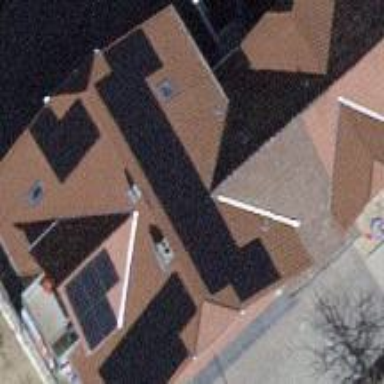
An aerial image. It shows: Solar power generator using photovoltaic panels.